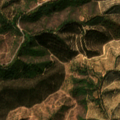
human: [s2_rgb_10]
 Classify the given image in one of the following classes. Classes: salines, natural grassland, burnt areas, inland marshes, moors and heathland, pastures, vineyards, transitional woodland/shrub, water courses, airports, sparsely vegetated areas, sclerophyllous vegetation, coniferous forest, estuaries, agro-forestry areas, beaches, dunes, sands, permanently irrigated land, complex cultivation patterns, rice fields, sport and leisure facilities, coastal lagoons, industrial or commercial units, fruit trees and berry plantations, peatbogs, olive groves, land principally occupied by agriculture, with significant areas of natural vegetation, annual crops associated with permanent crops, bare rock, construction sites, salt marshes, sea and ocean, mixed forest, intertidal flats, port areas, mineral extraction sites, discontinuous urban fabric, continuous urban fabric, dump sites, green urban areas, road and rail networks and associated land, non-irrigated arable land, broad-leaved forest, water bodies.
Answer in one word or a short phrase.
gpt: non-irrigated arable land, broad-leaved forest, transitional woodland/shrub